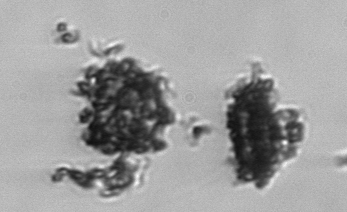
Label: Thalassiosira_TAG_external_detritus